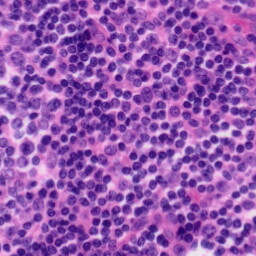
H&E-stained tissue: Tonsil